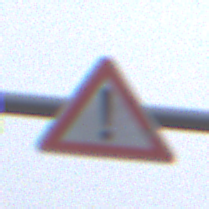
Verkehrszeichen: Gefahrenstelle
Umgebung: Outdoor, RoadRail
Tageszeit: MorningAfternoon
Wetter: Overcast
Licht: Natural
Jahreszeit: NotSpecified
Kontrast: LowContrast